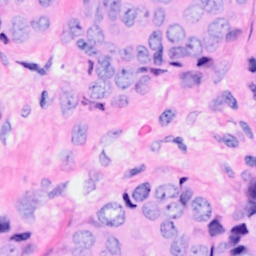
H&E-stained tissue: Breast